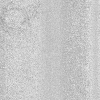
Atmospheric dust classification: dusty